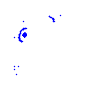
Particle: electron